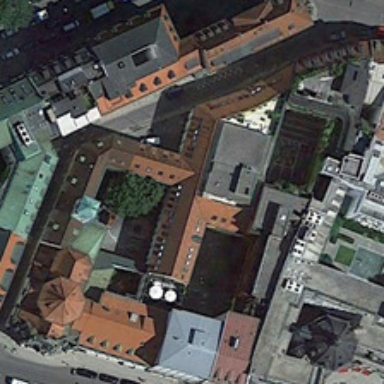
A church is near a road and several green trees .